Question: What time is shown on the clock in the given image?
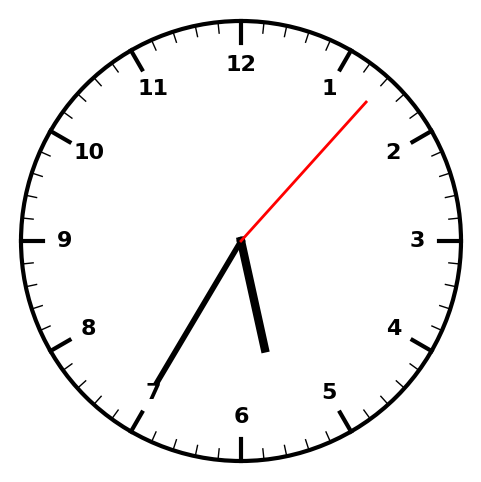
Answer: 05:35:07